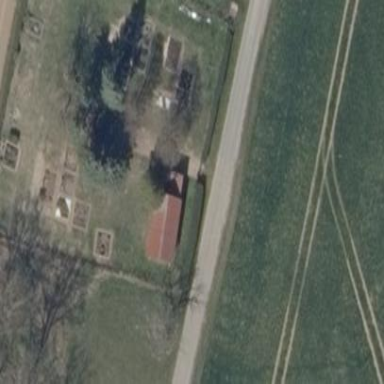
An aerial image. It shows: Cemetery.